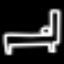
Label: bed